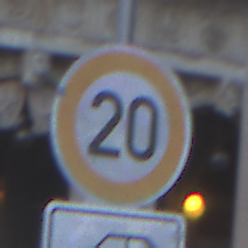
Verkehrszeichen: Geschwindigkeit20
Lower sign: HinweisDurchSinnbild14
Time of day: Dawn
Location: Outdoor (Urban)
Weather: Clear
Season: NotSpecified
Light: Natural